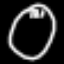
Label: clock